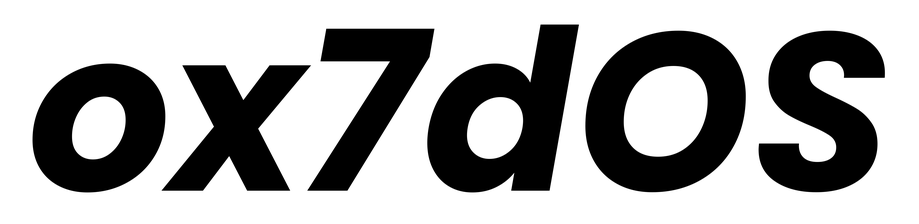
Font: Poppins-BoldItalic